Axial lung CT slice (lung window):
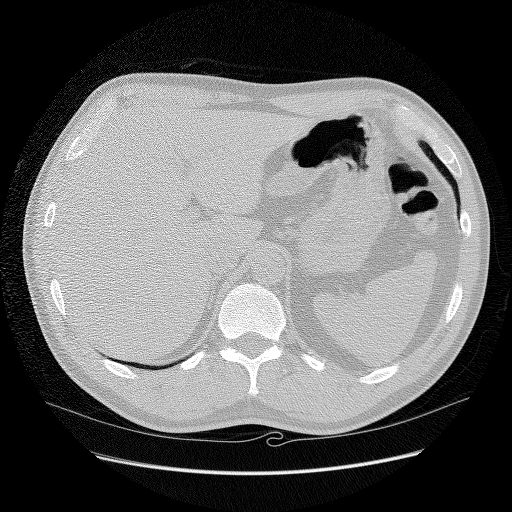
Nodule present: no